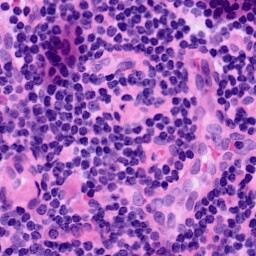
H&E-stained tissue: LymphNode